Interaction volume radius: 5 \u00c5
Interaction volume height: 25 \u00c5
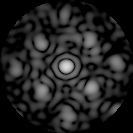
Disorder parameter: 0.4831